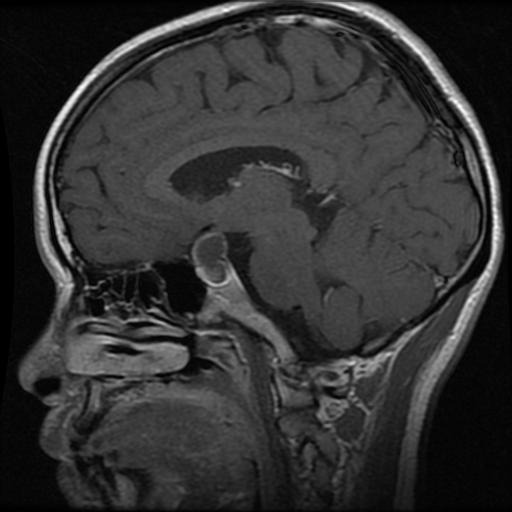
Label: pituitary